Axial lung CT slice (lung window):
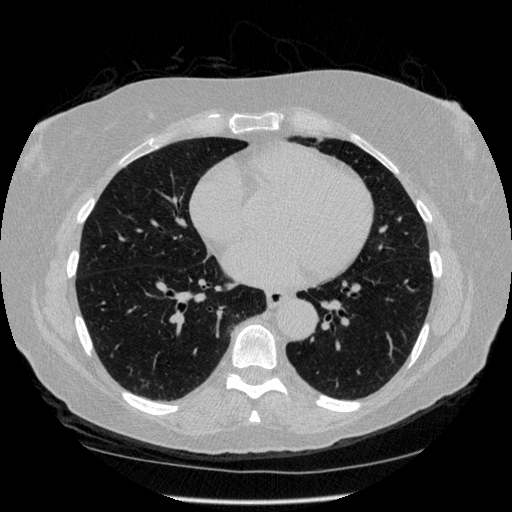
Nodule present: no